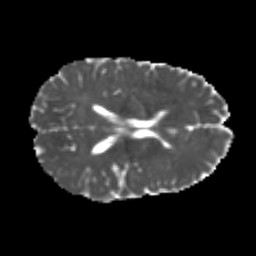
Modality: MD
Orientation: axial
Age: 24
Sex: male
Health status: healthy
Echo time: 0.074 s